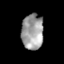
Tissue: skin
Cell type: Epithelial cells
Senescence score: 0.2617
Nuclear area (px): 754
Mean DAPI intensity: 158.939